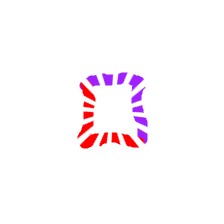
Shape: square